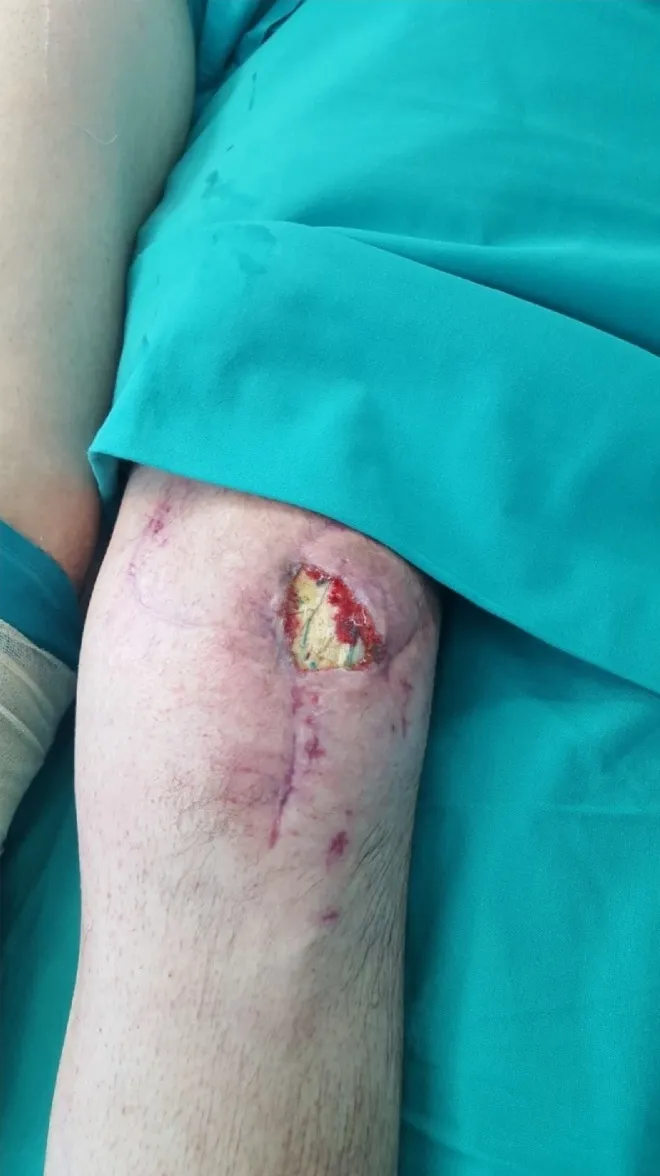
Exposed patella with 4 x 4 cm skin defect and visible patella fixation sutures.
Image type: medical_photograph (skin_photograph)